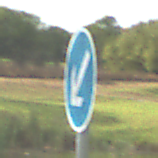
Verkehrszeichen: VorgeschriebeneVorbeifahrtLinks
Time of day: MorningAfternoon
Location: Outdoor (Nature)
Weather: PartlyCloudy
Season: NotSpecified
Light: Natural